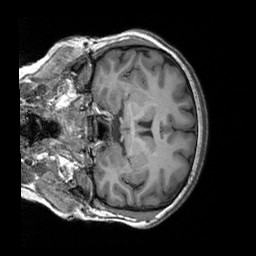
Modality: T1w
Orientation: coronal
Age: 22
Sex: female
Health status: healthy
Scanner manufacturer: siemens
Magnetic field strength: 3 T
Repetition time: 2.3 s
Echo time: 0.00303 s